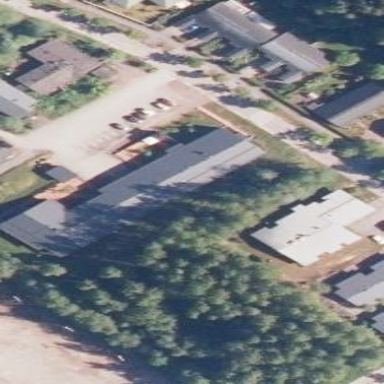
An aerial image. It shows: Public building.